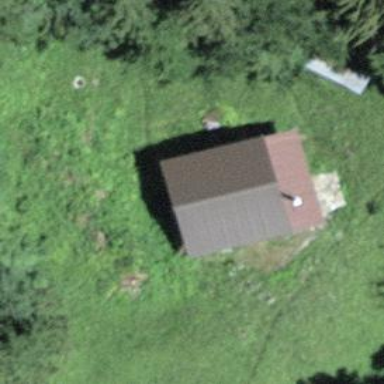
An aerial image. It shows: Rural barn.